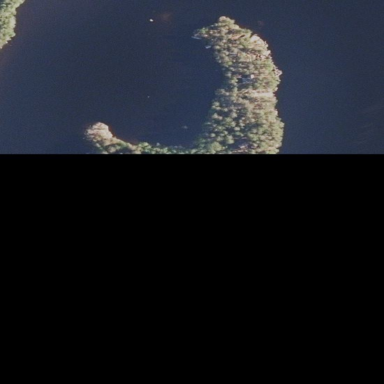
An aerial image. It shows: Islet.